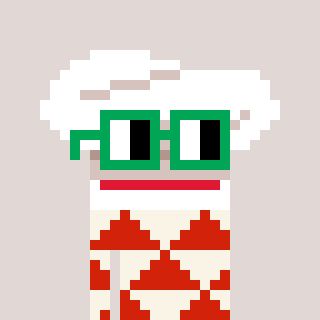
a pixel art character with square green glasses, a chef hat-shaped head and a red-colored body on a warm background